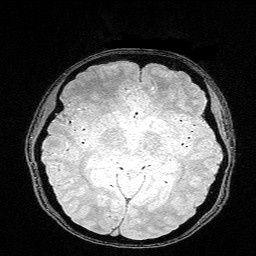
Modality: FLASH
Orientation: coronal
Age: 25
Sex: female